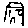
Label: house